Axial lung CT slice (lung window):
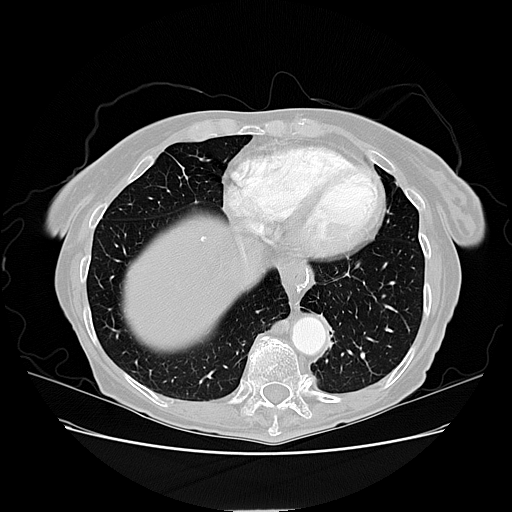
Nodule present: yes
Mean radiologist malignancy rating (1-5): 1